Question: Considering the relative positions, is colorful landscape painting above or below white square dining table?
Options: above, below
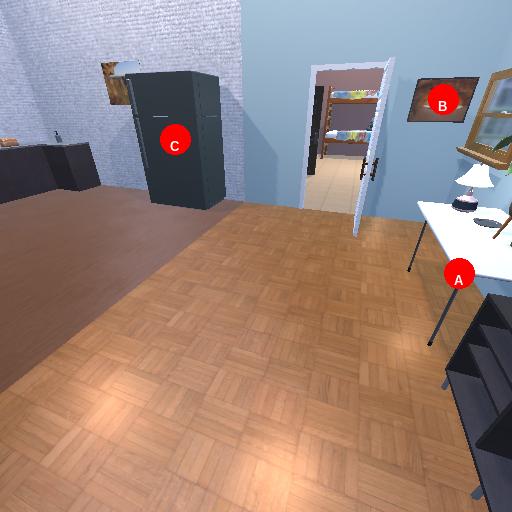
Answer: above